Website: apple
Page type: account-selection
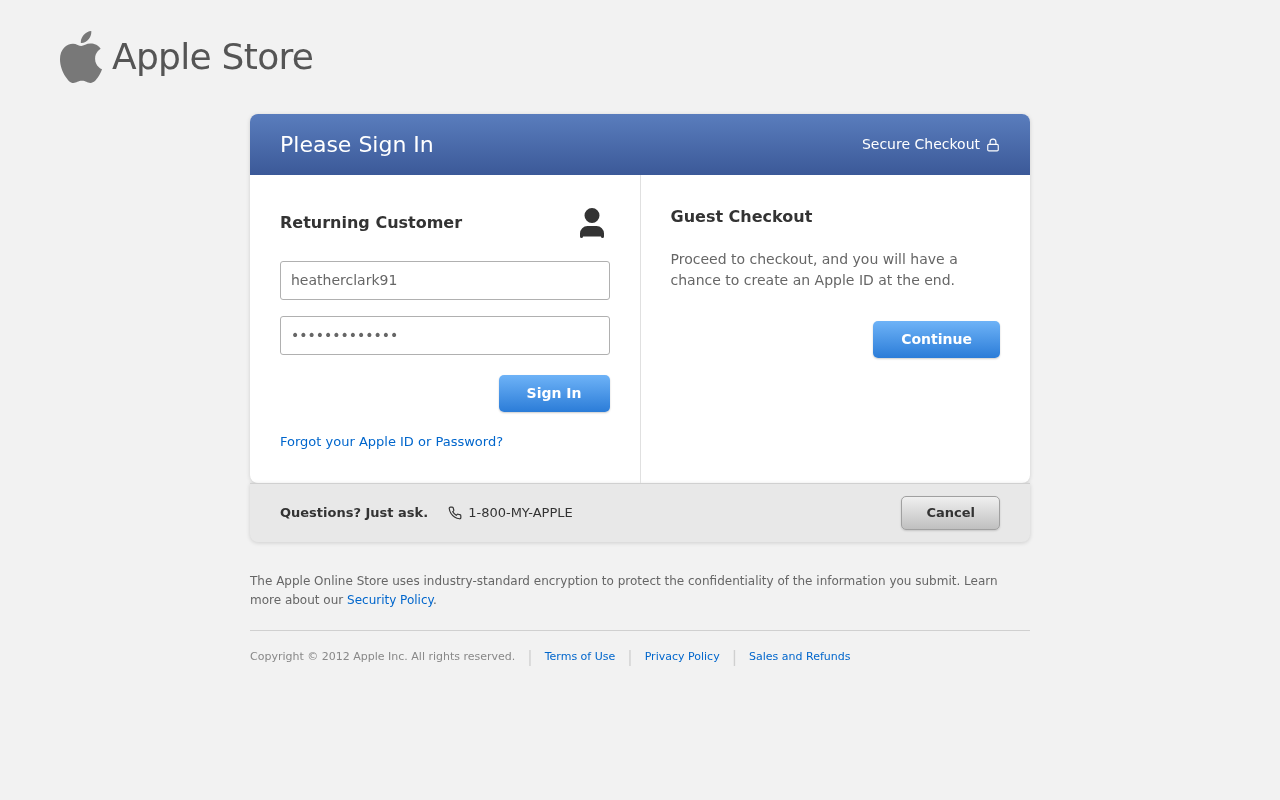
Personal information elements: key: PII_LOGIN_USERNAME
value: heatherclark91